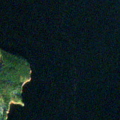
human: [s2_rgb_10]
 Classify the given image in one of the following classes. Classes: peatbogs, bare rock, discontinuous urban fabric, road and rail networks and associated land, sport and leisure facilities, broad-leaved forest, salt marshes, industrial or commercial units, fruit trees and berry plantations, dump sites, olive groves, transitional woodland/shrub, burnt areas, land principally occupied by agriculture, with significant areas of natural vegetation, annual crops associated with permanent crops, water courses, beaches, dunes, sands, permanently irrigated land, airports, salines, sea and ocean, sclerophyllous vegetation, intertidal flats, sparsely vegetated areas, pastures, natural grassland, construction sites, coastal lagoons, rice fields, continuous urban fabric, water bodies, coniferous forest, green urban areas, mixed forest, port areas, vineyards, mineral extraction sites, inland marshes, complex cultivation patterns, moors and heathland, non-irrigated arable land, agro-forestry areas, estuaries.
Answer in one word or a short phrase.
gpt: coniferous forest, transitional woodland/shrub, water bodies